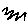
Label: zigzag